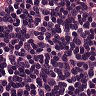
Metastatic tissue present: no